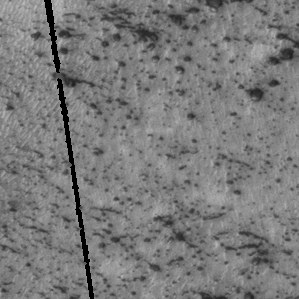
Label: frost